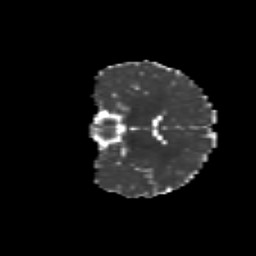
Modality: MD
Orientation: coronal
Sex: male
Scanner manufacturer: siemens
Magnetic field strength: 3 T
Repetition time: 5 s
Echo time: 0.071 s